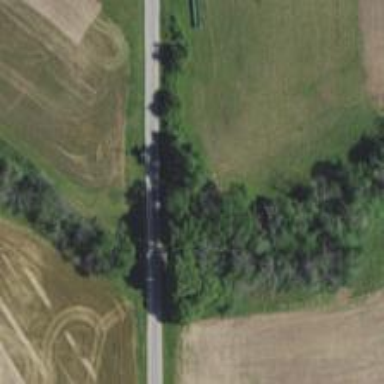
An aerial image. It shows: Culvert tunnel.